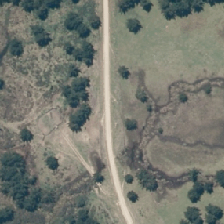
Land cover: herbaceous_freshwater_vege